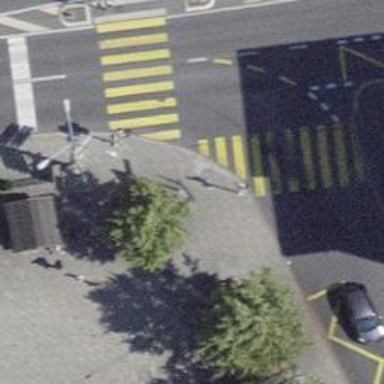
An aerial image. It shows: Kerb serving as barrier.